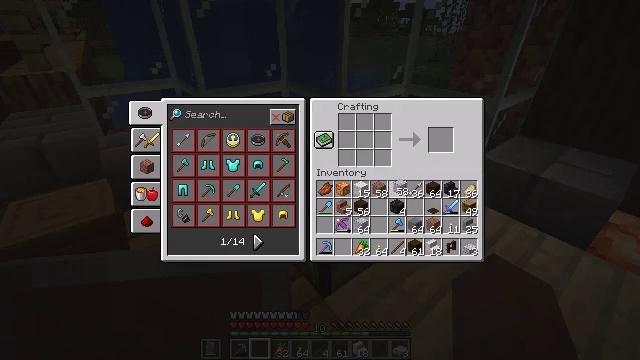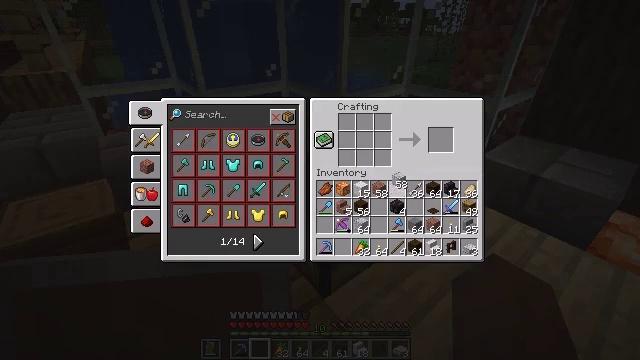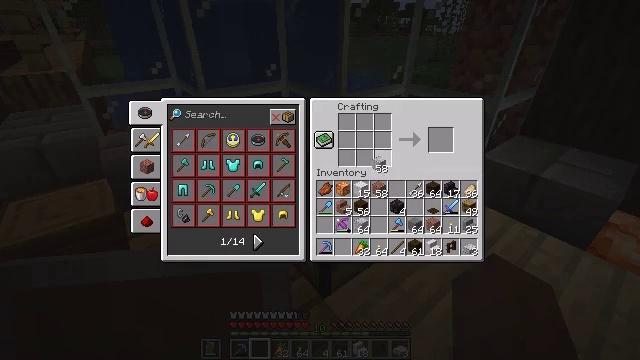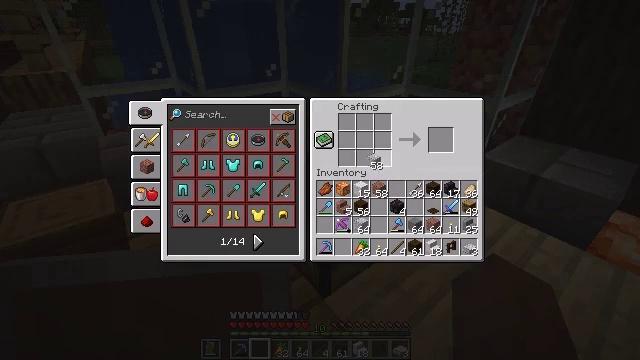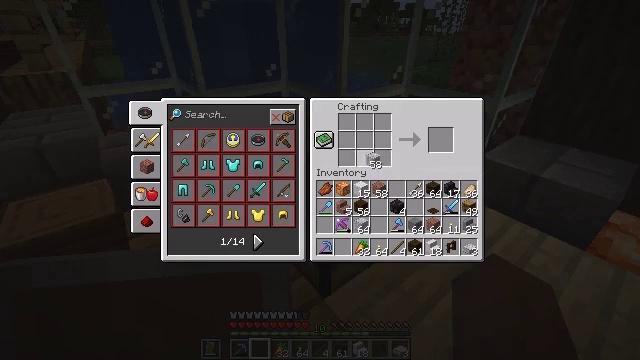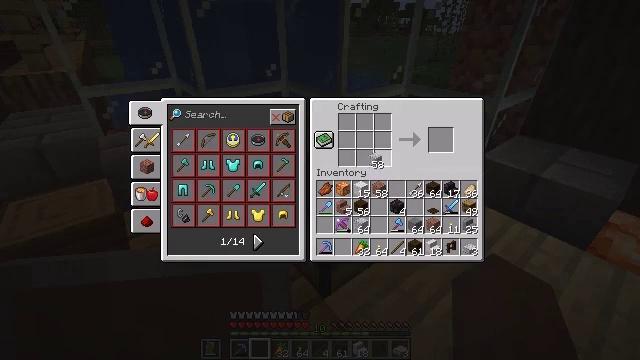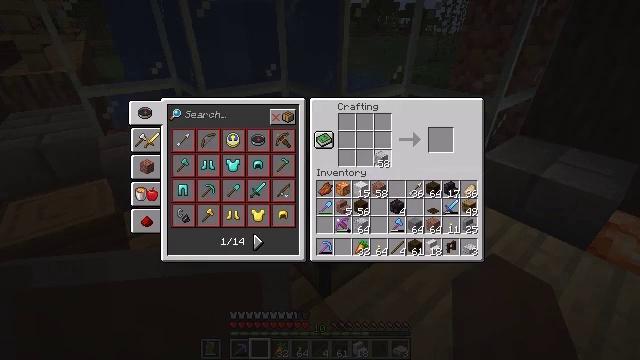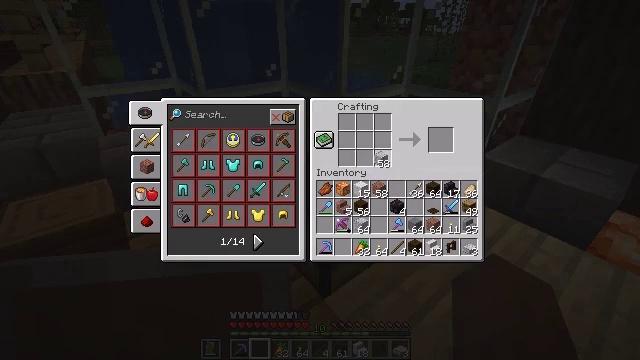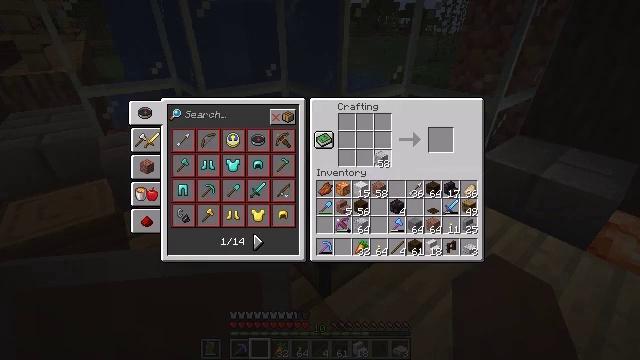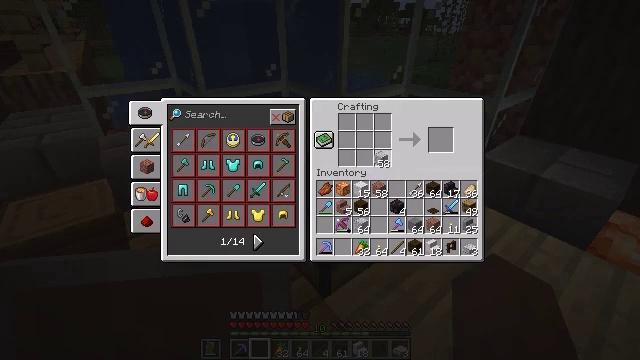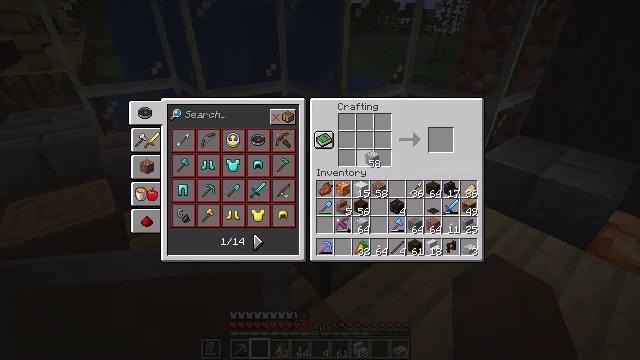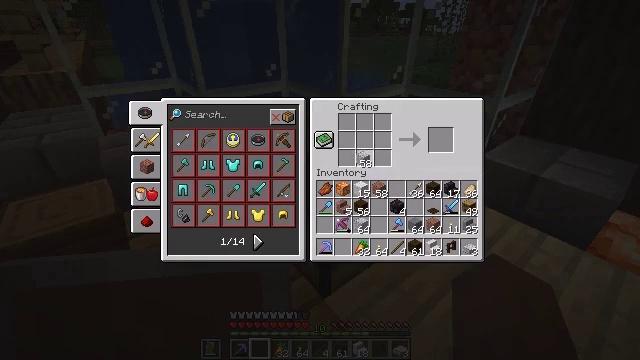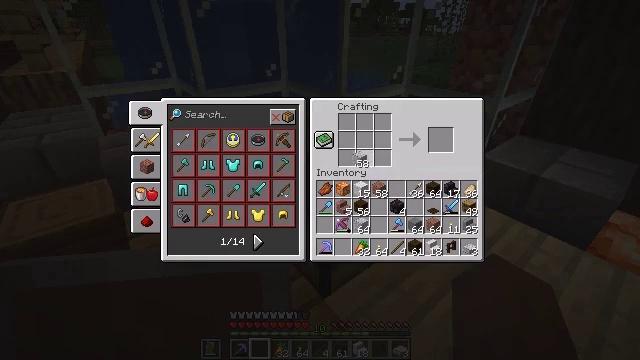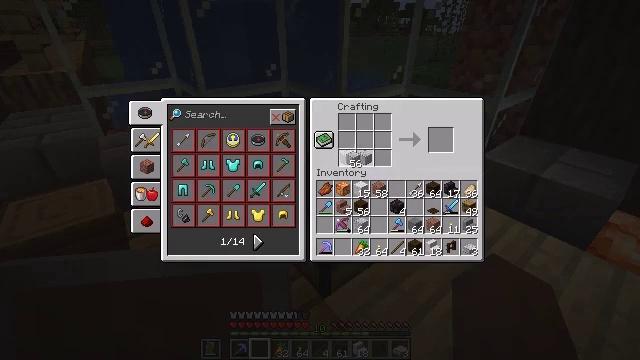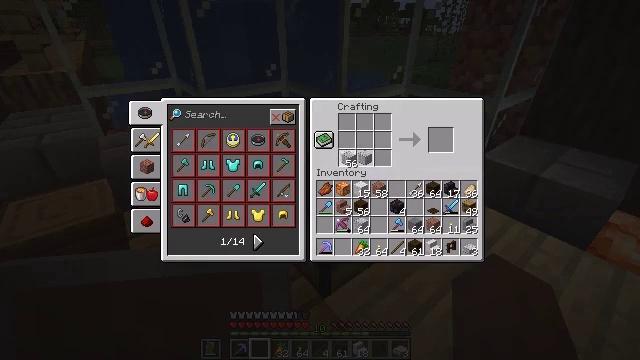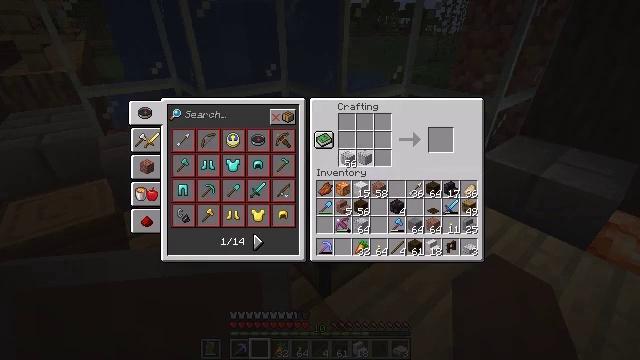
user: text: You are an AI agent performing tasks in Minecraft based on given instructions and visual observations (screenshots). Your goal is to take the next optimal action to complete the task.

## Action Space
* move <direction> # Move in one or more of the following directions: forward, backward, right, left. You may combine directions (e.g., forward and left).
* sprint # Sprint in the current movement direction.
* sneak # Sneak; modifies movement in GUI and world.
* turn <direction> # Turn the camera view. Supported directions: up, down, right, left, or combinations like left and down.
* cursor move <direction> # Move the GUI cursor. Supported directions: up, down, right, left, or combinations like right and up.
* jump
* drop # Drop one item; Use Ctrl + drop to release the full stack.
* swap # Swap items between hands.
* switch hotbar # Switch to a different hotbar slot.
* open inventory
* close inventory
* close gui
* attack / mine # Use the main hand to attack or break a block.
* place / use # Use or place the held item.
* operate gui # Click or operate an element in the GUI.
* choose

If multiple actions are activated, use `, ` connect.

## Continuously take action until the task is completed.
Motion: motion action
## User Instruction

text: Make a polished diorite slab with polished diorite.
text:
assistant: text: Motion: operate gui
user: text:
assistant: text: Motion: cursor move left and up
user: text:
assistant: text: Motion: no_op
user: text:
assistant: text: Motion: no_op
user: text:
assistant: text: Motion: no_op
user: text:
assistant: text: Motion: no_op
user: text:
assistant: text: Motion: no_op
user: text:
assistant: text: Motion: choose
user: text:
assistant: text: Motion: choose
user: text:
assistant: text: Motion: cursor move left, choose
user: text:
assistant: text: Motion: cursor move left, choose
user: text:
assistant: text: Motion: choose
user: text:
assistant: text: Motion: choose
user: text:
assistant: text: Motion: choose
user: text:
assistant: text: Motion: choose
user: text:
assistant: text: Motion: choose
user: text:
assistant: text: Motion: choose
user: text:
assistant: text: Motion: cursor move right
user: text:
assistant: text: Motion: cursor move right
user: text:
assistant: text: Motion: no_op
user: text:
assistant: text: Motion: no_op
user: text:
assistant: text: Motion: no_op
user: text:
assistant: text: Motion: choose
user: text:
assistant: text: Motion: choose
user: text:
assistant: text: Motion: choose
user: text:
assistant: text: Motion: no_op
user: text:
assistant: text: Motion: no_op
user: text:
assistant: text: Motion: no_op
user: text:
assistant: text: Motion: cursor move down
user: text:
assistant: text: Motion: cursor move down